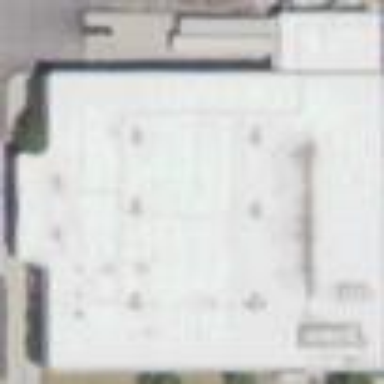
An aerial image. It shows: Retail building.